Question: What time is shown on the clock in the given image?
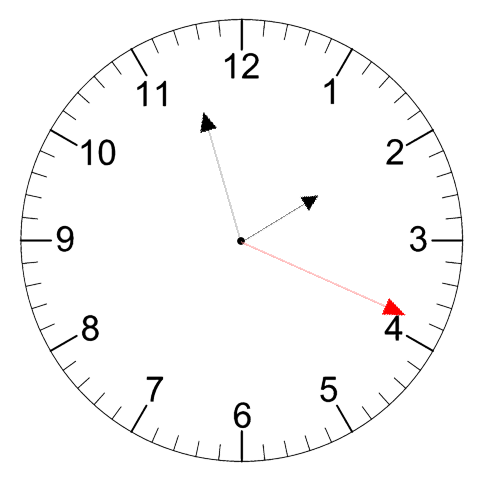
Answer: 01:57:19